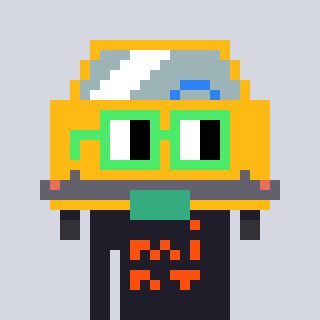
a pixel art character with square light green glasses, a taxi-shaped head and a grayscale-colored body on a cool background